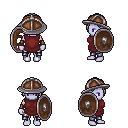
a pixel art fantasy rpg character, female body template, dark elf, purple skin, maroon tunic, metal pants, white blonde bangs hairstyle, chain helm, leather bracers, shield, four views (front, back, left, right), 2x2 character sprite sheet, small pixel art, hard edges, no anti-aliasing